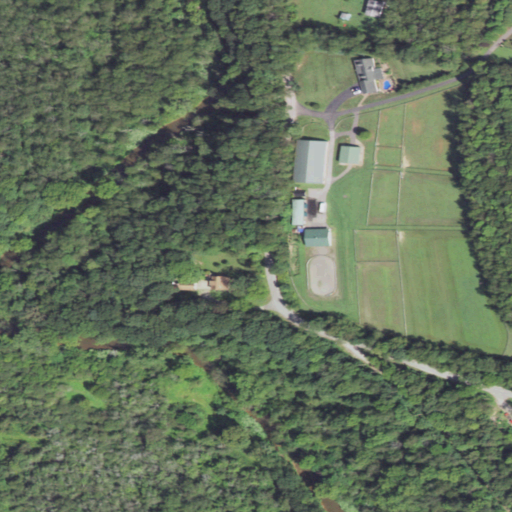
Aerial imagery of cliff(s) in Pennsylvania named Point Pleasant containing deciduous forest, mixed forest, open development, pasture, low intensity development, and medium intensity development